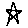
Label: star